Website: apple
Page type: billing-address
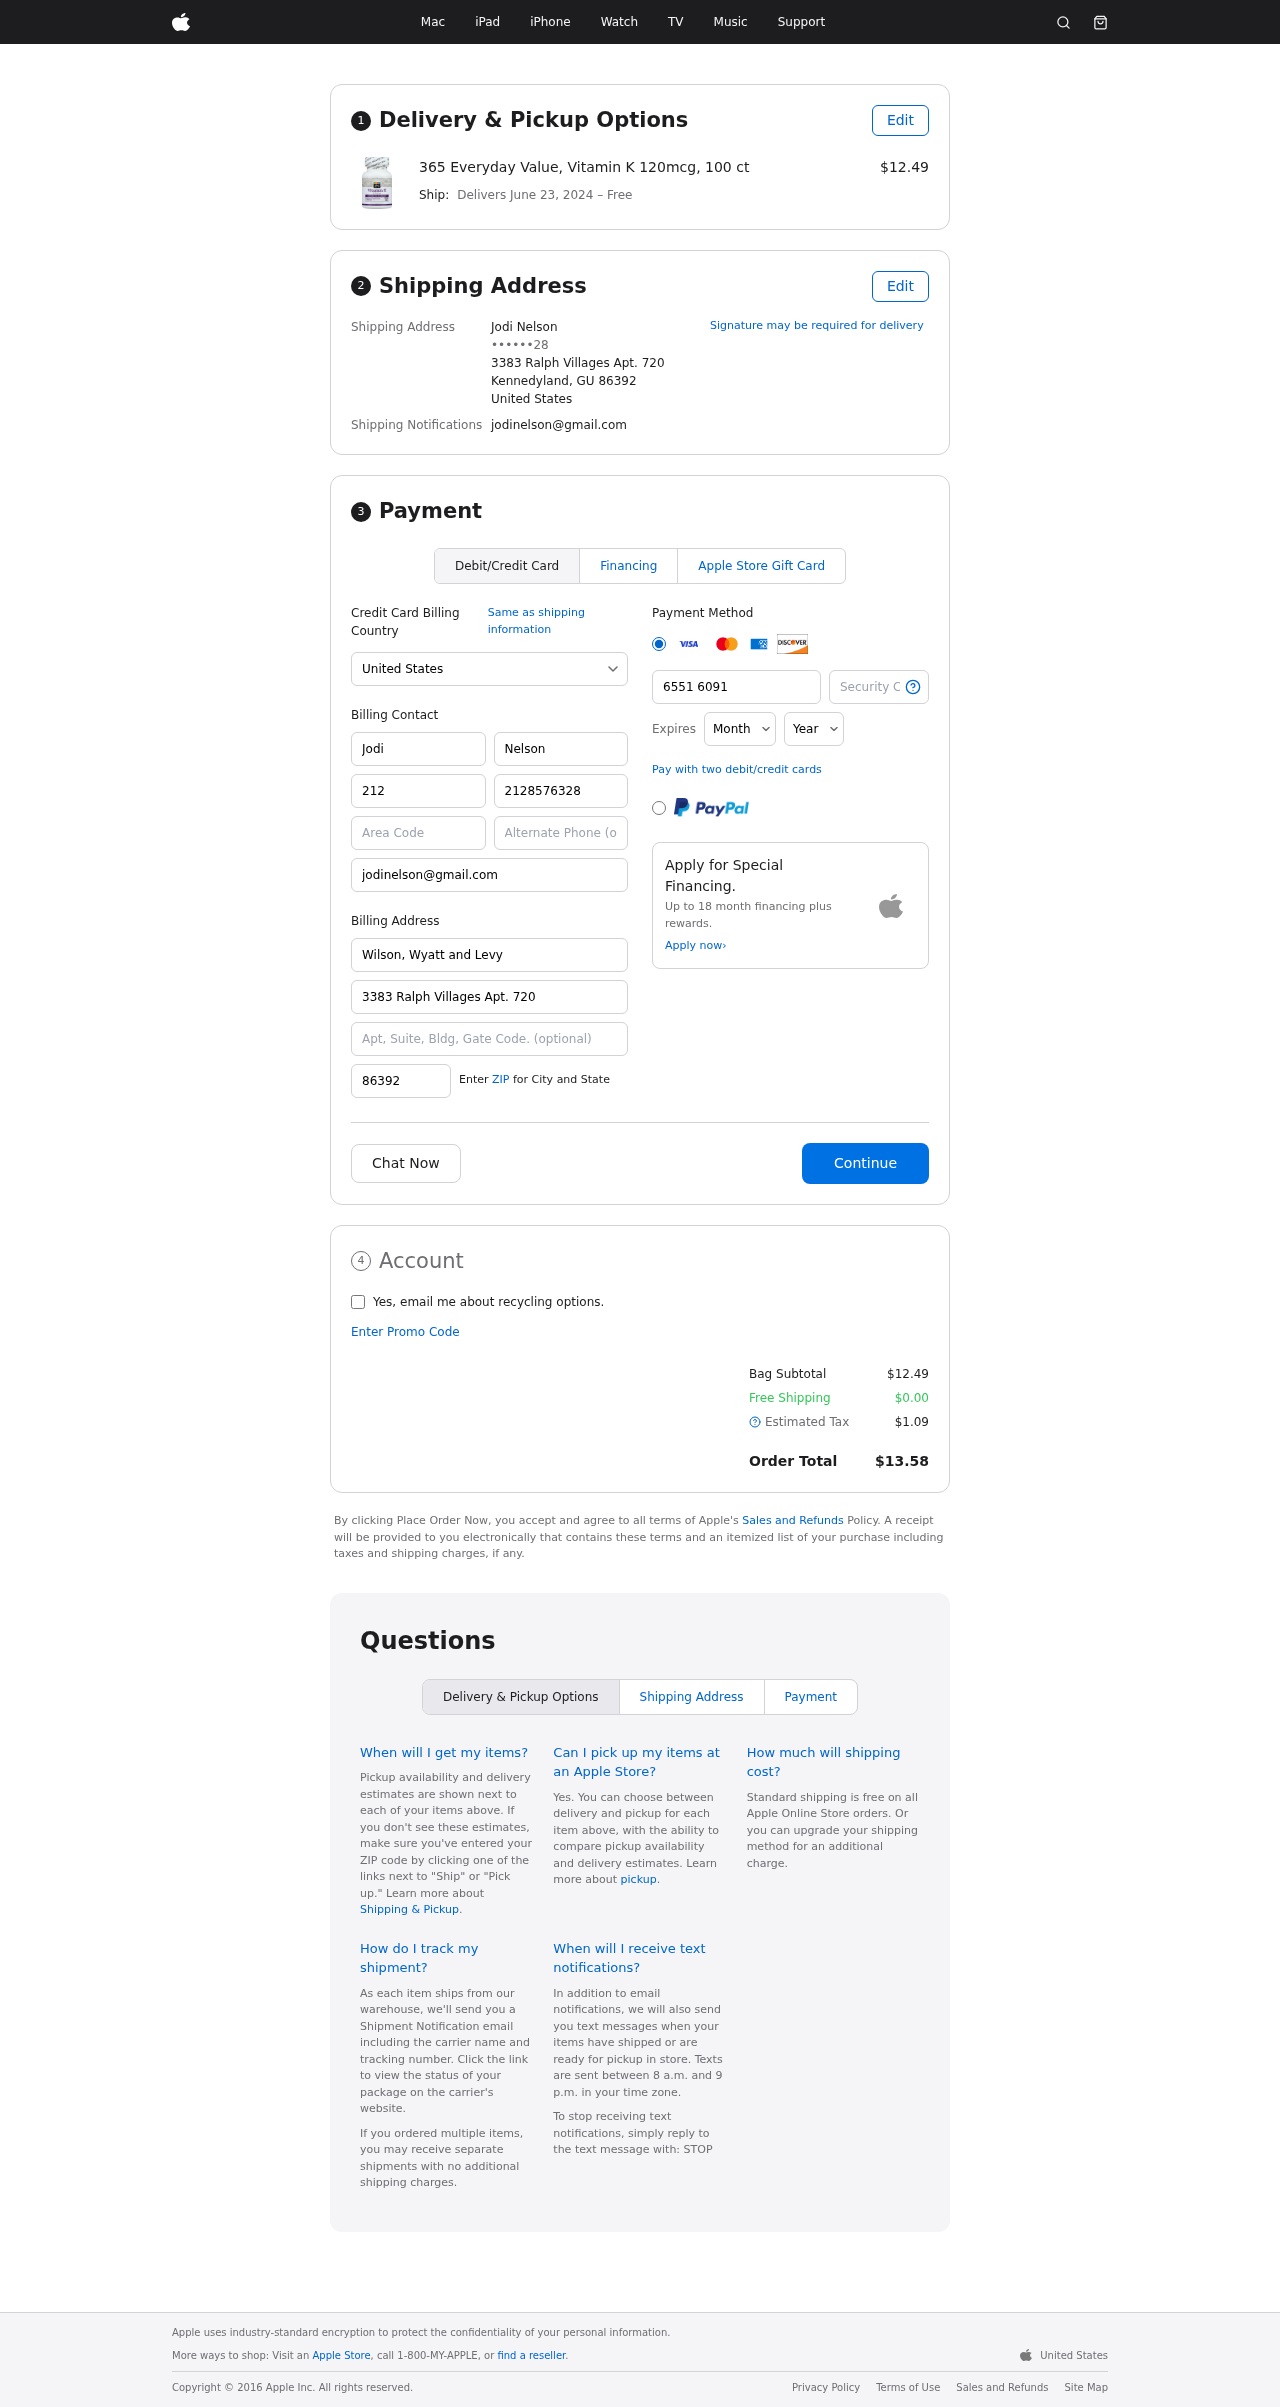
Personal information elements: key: PII_CARD_CVV
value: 507
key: PII_CARD_EXPIRY_MONTH
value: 08
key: PII_CARD_EXPIRY_YEAR
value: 30
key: PII_CARD_NUMBER
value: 6551 6091 8813 5063
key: PII_CITY_STATE_ZIP
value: Kennedyland, GU 86392
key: PII_COUNTRY
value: United States
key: PII_EMAIL
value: jodinelson@gmail.com
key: PII_FULLNAME
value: Jodi Nelson
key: PII_STREET
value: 3383 Ralph Villages Apt. 720
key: PII_PHONE_MASKED
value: ••••••28
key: PII_BILLING_FIRSTNAME
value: Jodi
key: PII_BILLING_LASTNAME
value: Nelson
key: PII_BILLING_PHONE_AREA
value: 212
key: PII_BILLING_PHONE
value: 2128576328
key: PII_BILLING_EMAIL
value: jodinelson@gmail.com
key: PII_BILLING_COMPANY
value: Wilson, Wyatt and Levy
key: PII_BILLING_STREET
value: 3383 Ralph Villages Apt. 720
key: PII_BILLING_POSTCODE
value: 86392
Product elements: key: PRODUCT1_NAME
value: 365 Everyday Value, Vitamin K 120mcg, 100 ct
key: PRODUCT1_PRICE
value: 12.49
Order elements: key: ORDER_DELIVERY_DATE
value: June 23, 2024
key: ORDER_SUBTOTAL
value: $12.49
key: ORDER_SHIPPING_COST
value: $0.00
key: ORDER_TAX
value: $1.09
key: ORDER_TOTAL
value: $13.58